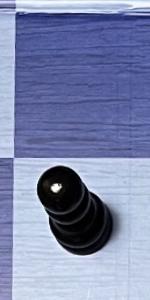
Label: Pawn_Black